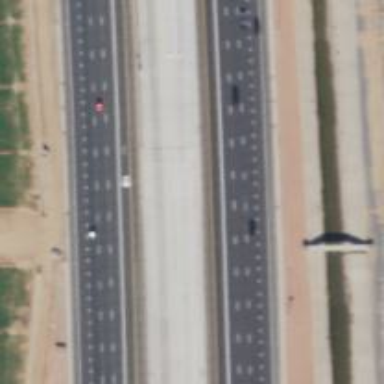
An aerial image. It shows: Motorway link.